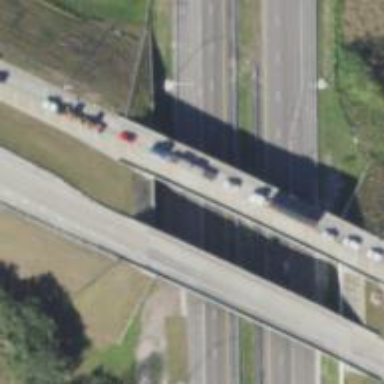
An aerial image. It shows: Trunk highway with bridge.